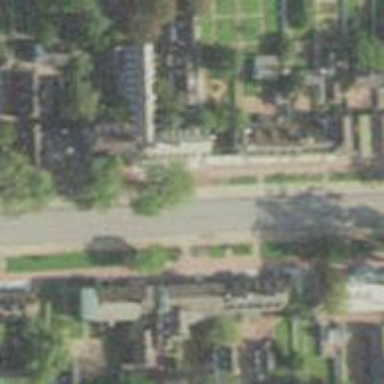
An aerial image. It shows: Living street.